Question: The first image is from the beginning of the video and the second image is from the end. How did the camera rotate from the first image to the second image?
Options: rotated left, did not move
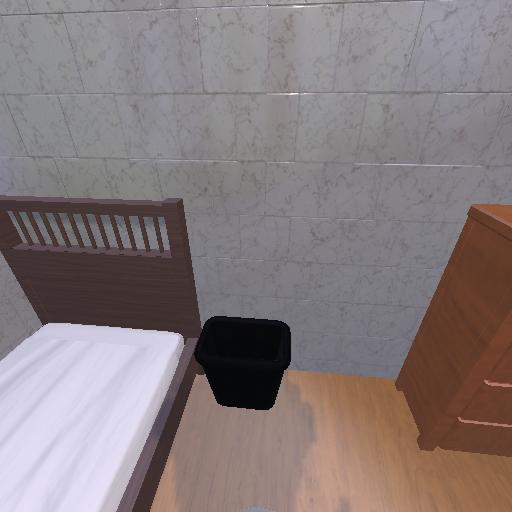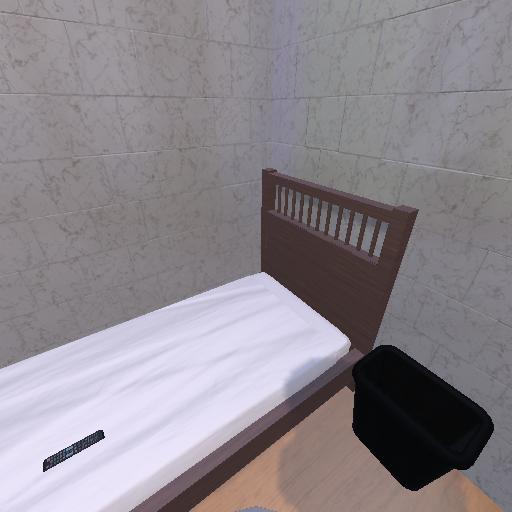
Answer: rotated left